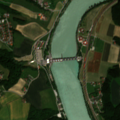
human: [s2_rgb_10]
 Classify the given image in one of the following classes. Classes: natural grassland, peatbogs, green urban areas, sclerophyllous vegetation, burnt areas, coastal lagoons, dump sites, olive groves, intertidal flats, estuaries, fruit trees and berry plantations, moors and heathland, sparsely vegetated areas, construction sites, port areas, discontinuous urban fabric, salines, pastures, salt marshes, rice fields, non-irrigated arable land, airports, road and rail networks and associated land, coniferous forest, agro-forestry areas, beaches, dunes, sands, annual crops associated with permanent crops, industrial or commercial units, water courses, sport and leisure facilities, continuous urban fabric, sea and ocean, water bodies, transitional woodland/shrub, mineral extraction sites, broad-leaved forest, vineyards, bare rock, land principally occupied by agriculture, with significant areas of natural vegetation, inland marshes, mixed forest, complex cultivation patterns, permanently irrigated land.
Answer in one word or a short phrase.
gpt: discontinuous urban fabric, non-irrigated arable land, pastures, complex cultivation patterns, land principally occupied by agriculture, with significant areas of natural vegetation, broad-leaved forest, coniferous forest, mixed forest, water courses